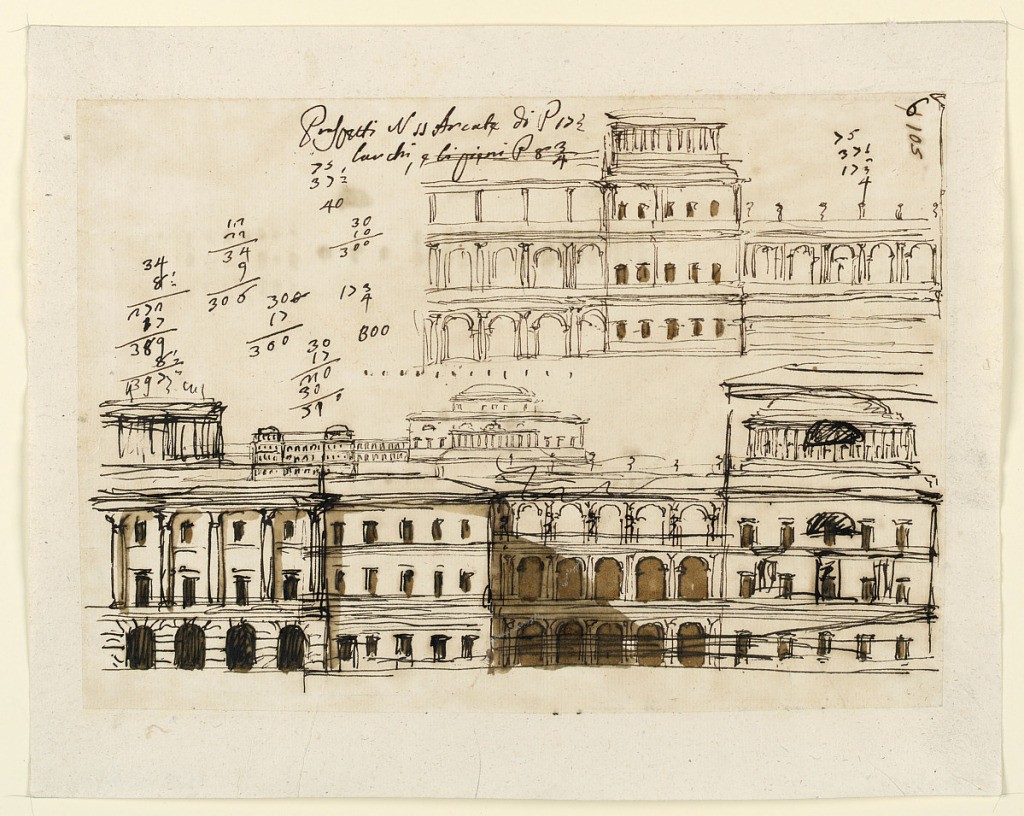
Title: Perspective Designs for Two Palace Facades
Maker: Giuseppe Barberi, Italian, 1746–1809
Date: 1792
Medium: Pen and brown ink, brush and brown wash on lined off-white laid paper
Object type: Drawing
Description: Several elevations of three-story buildings with colonnades. Two line inscription at top; arithmetical figuring upper left and right. Pasted on paper backing.